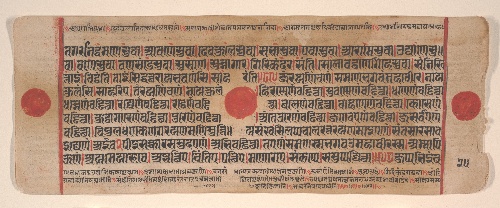
Artist: Bhadrabahu
Artist bio: Indian, died ca. 356 BCE
Date: 15th century
Object type: Folio
Classification: Paintings
Medium: Ink, opaque watercolor, and gold on paper
Culture: India (Gujarat)
Dimensions: (Average size .1–.71): 4 1/2 x 11 3/8 in. (11.4 x 28.9 cm)
Department: Asian Art
Credit line: Bequest of Cora Timken Burnett, 1956
Accession year: 1957
Repository: Metropolitan Museum of Art, New York, NY